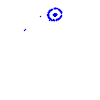
Particle: kaon